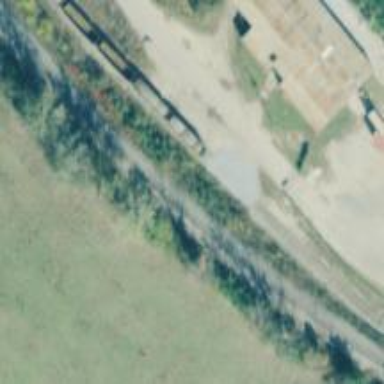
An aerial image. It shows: Level crossing along the railway.